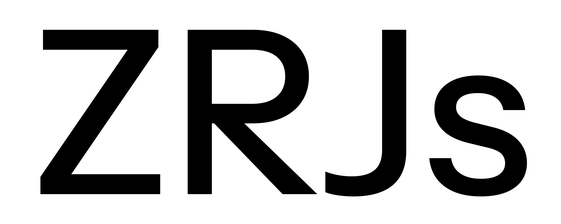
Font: InstrumentSans_Medium